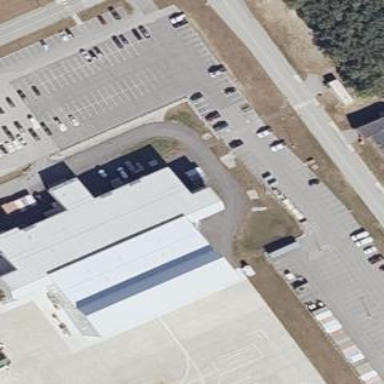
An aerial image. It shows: Hangar building.